Interaction volume radius: 10 \u00c5
Interaction volume height: 45 \u00c5
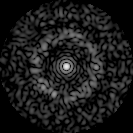
Disorder parameter: 0.8278